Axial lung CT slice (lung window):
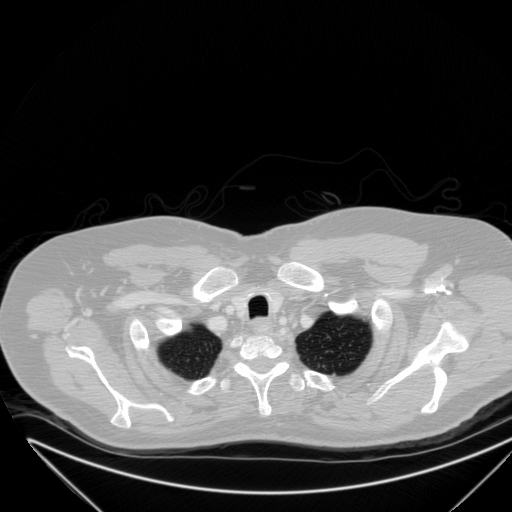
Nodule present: no